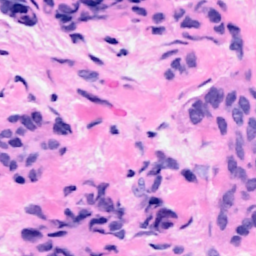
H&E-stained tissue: Breast